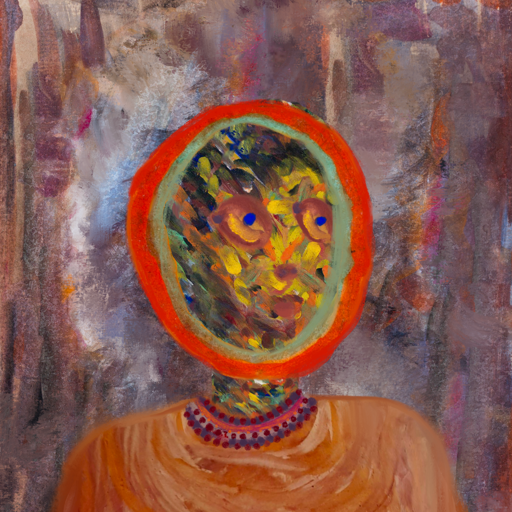
Background: Hypocrite, Head And Neck Side: An_Impression, Face Side: Mother_And_Son_Son, Bust: Pious_Lady, Hair Side: Sisters, Head Accessory: Blank, Second Necklace: Blank, Necklace: Roy_Bahadur, Baby: Blank